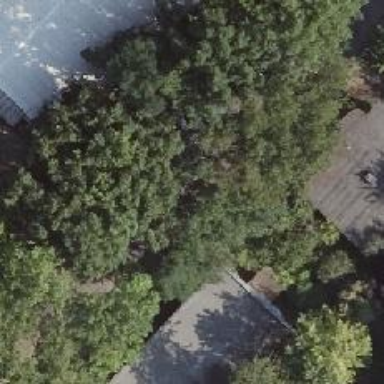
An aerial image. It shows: Avenue of deciduous broadleaved trees.